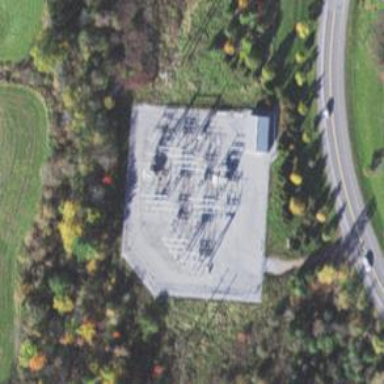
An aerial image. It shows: Switch for power supply.